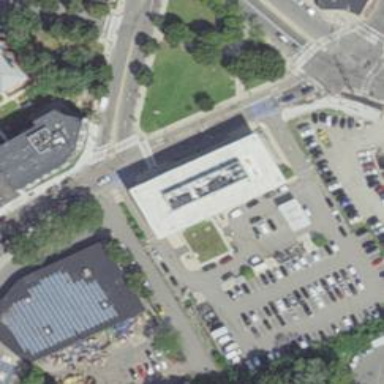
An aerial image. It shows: Police building.